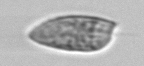
Label: Prorocentrum_dentatum